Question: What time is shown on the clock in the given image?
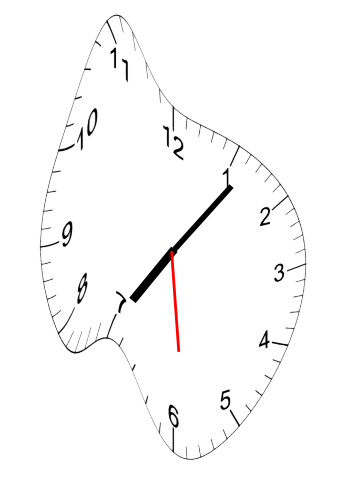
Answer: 07:06:29